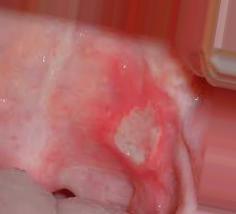
Condition: Mouth Ulcer